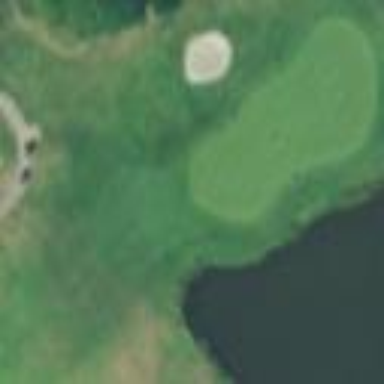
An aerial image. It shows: Golf fairway in the image.